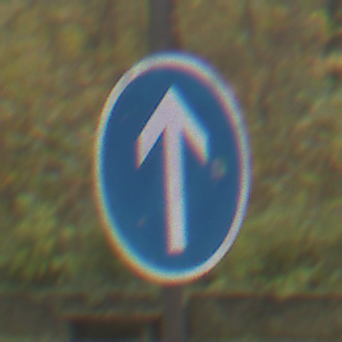
Verkehrszeichen: VorgeschriebeneFahrtrichtungGeradeaus
Umgebung: Outdoor, Nature
Tageszeit: MorningAfternoon
Wetter: Overcast
Licht: Natural
Jahreszeit: Autumn
Kontrast: LowContrast